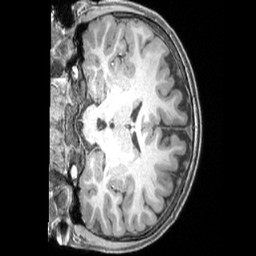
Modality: T1w
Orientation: coronal
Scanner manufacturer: siemens
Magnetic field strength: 3 T
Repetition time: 2.4 s
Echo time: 0.00224 s